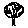
Label: tree